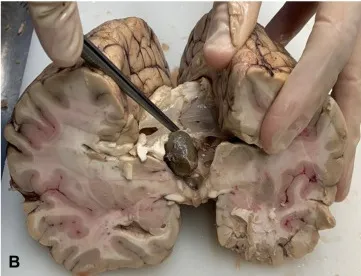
The cyst was wedged between the splayed columns of the fornix, not obstructing the left foramen of Monro (B).
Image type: medical_photograph (other_medical_photograph)